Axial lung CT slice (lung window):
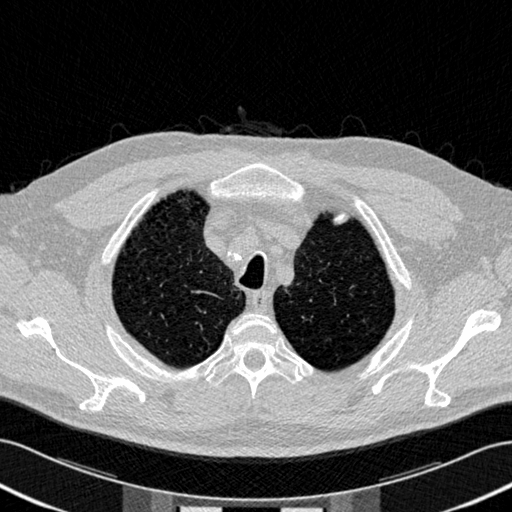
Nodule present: no